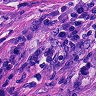
Metastatic tissue present: yes